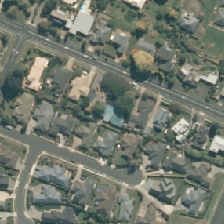
Land cover: urban_parkland